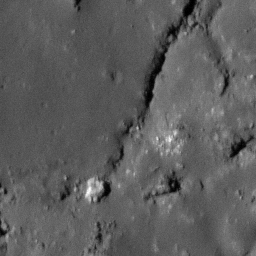
Pit: Tycho 7
Host crater: Tycho
Host type: impact_melt
Lunar coordinates: latitude -42.847, longitude 348.535